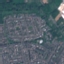
Land use / land cover: Residential